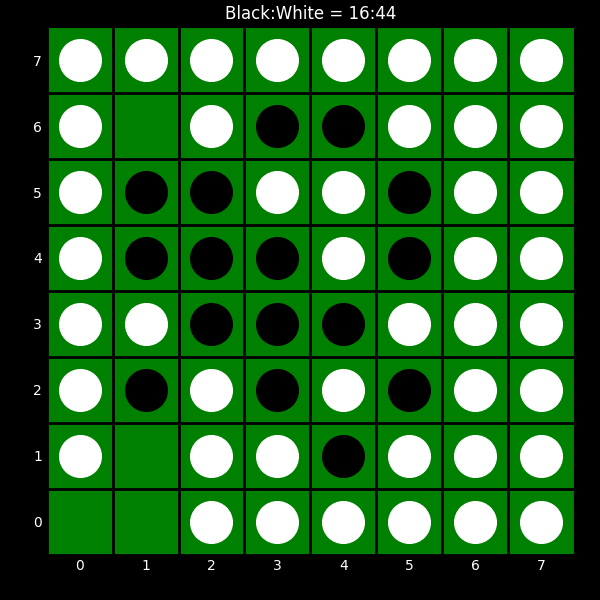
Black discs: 16
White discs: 44